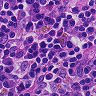
Metastatic tissue present: no